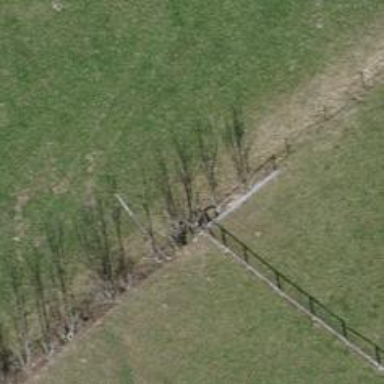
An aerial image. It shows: Grass track road with grade 5 tracktype.